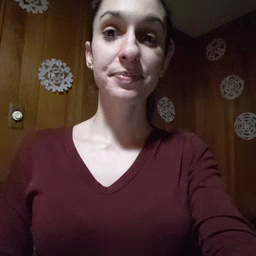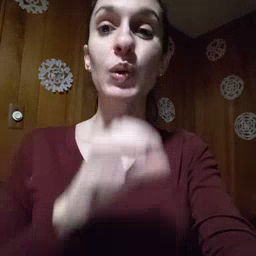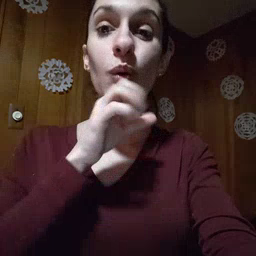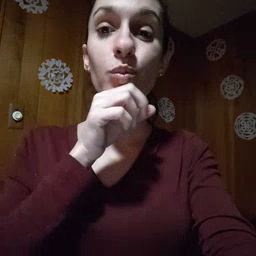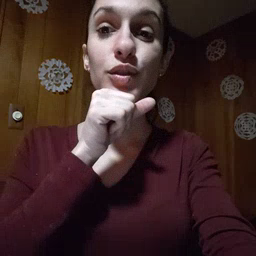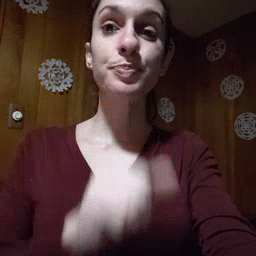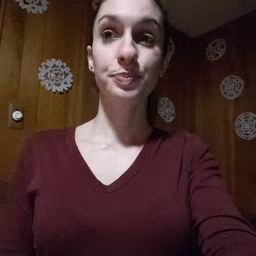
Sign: orange